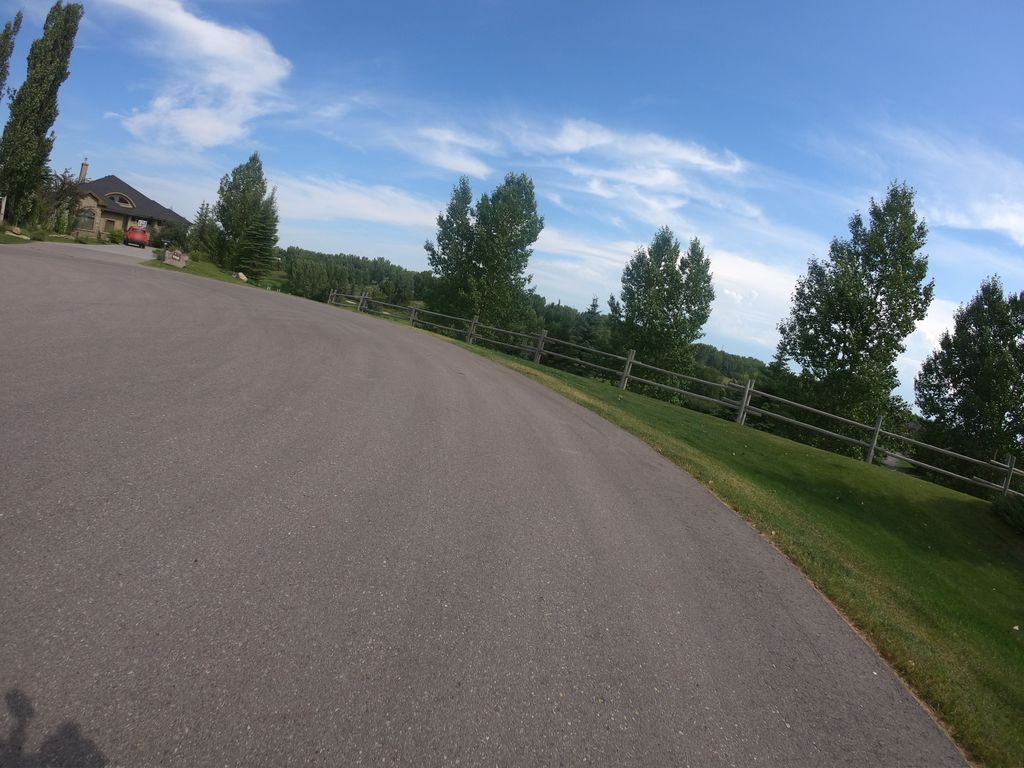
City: calgary